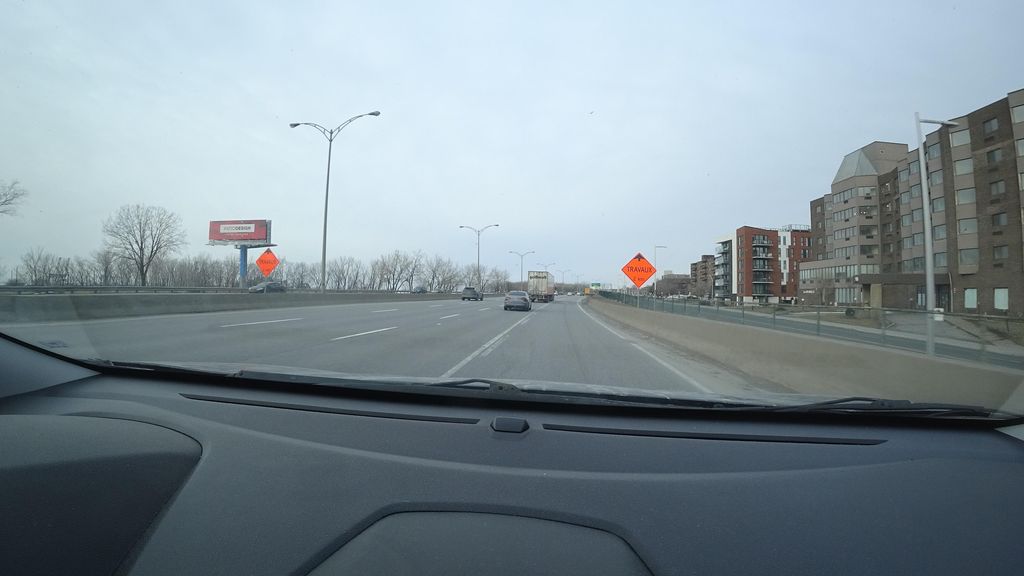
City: montreal